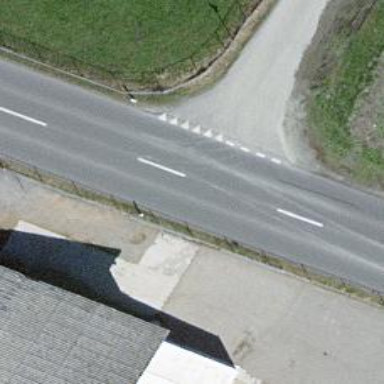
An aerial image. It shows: Secondary road with asphalt surface.